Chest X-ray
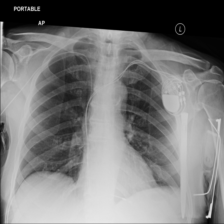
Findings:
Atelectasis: negative
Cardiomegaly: negative
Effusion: negative
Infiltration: negative
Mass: negative
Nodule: negative
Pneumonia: negative
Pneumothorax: negative
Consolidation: negative
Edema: negative
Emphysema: negative
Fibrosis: negative
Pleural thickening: negative
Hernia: negative